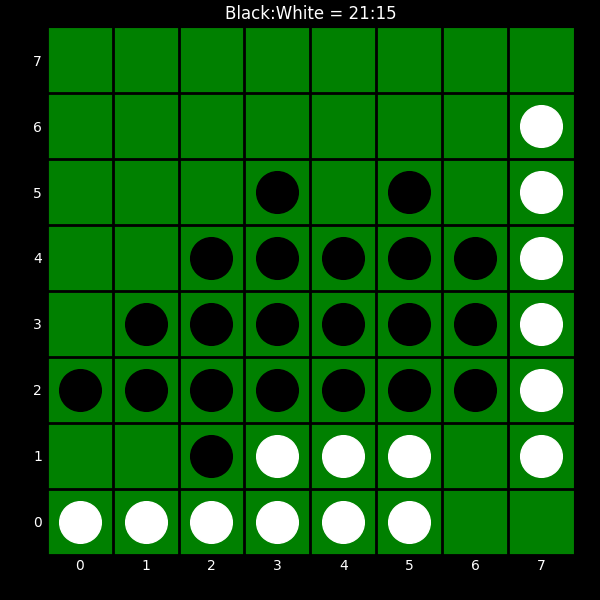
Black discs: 21
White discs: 15